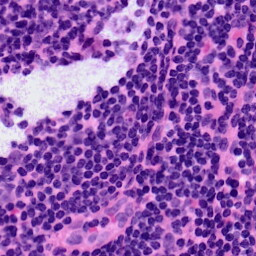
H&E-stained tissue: LymphNode